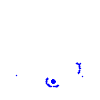
Particle: electron